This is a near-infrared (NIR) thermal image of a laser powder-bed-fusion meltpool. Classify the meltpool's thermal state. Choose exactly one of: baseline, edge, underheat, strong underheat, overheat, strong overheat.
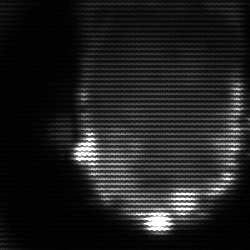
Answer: baseline